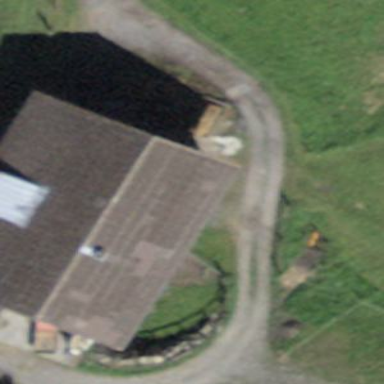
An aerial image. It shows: Barn.